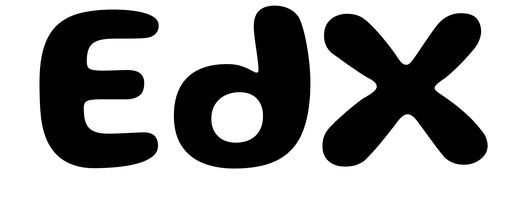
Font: Gluten_SemiBold